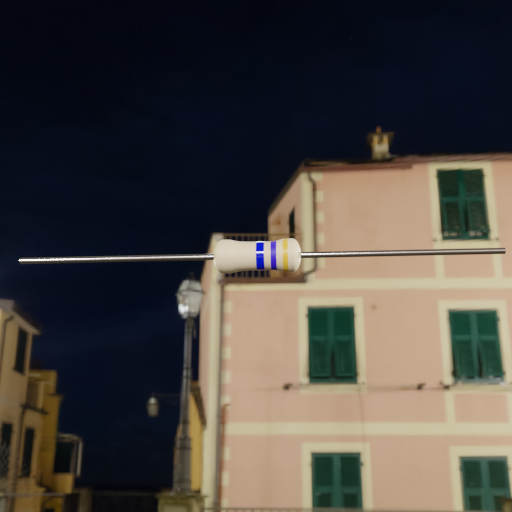
Resistor colour bands (in order): blue, blue, gold